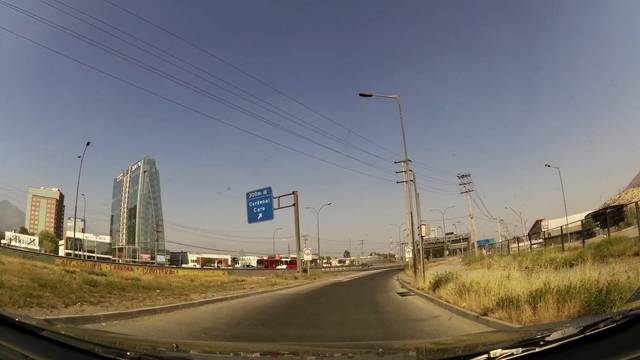
Region: Chile
Coordinates: -33.368, -70.7